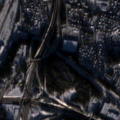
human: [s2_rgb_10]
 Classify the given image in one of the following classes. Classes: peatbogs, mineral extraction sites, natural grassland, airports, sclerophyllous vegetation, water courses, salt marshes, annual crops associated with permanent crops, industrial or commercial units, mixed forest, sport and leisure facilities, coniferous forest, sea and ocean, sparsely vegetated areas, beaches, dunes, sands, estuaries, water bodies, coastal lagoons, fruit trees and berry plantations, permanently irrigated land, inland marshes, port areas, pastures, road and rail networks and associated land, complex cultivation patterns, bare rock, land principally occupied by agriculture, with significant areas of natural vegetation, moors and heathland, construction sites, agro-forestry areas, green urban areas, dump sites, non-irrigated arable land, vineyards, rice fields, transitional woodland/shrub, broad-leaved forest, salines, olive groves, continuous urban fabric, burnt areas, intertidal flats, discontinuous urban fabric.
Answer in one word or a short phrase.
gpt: discontinuous urban fabric, industrial or commercial units, green urban areas, mixed forest